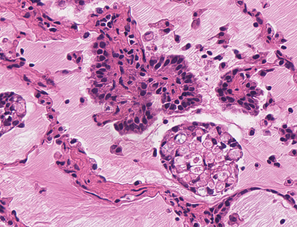
Tumor epithelial tissue: yes
Tumor-associated stroma tissue: yes
Normal tissue: no